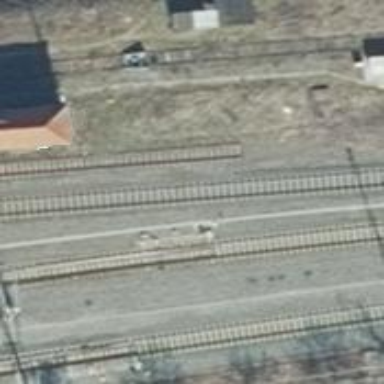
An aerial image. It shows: Railway switch.